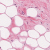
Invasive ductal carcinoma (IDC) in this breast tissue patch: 0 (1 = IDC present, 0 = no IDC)